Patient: sex M, age 65
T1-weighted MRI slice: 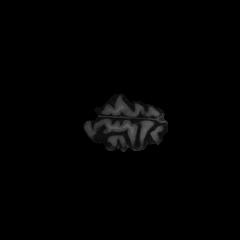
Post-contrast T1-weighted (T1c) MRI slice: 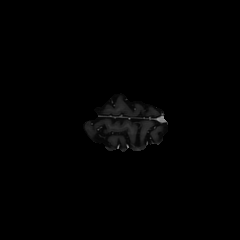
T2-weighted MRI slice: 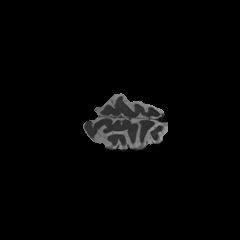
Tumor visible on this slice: no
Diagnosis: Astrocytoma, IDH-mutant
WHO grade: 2